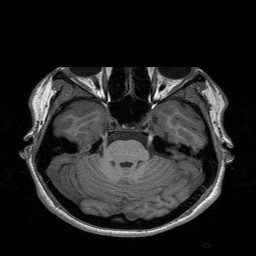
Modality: T1w
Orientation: coronal
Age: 20
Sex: female
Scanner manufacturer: siemens
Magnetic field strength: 3 T
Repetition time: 1.9 s
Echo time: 0.00227 s